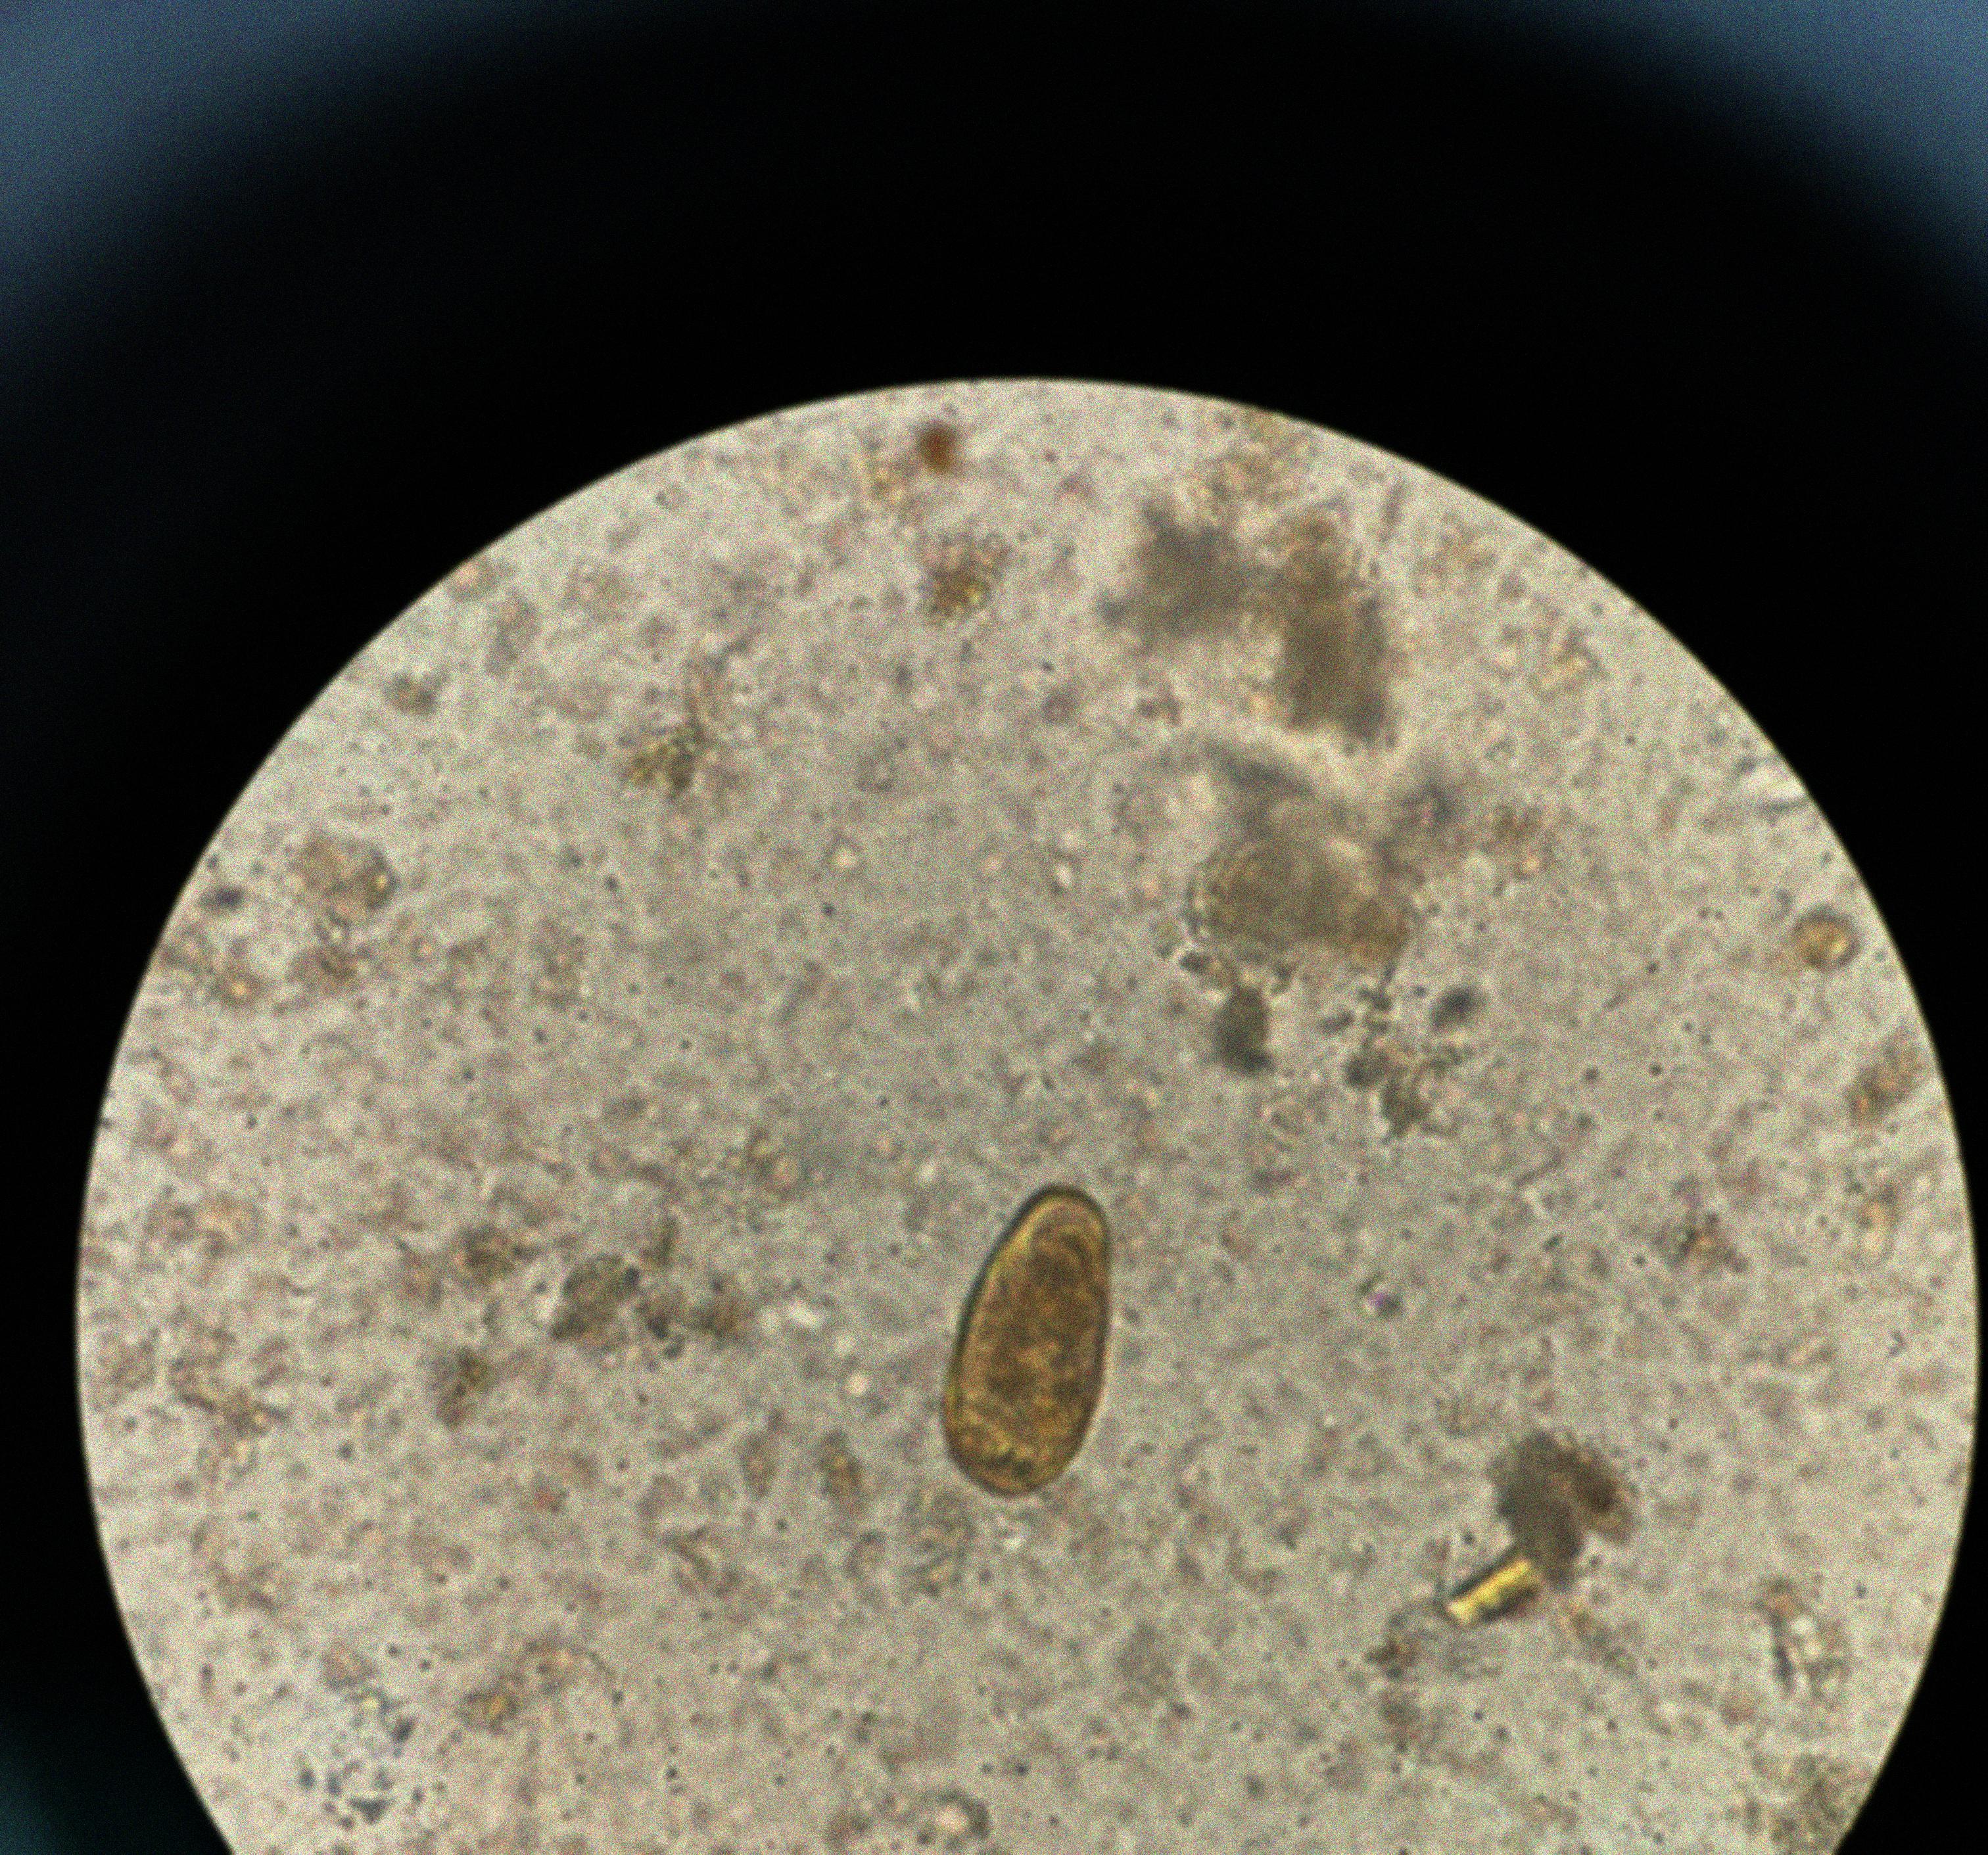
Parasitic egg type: Paragonimus spp